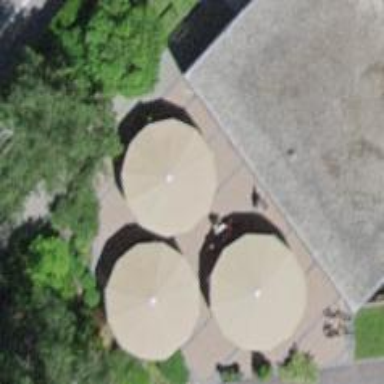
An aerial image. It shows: Outdoor seating area for leisure land.